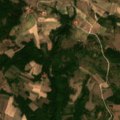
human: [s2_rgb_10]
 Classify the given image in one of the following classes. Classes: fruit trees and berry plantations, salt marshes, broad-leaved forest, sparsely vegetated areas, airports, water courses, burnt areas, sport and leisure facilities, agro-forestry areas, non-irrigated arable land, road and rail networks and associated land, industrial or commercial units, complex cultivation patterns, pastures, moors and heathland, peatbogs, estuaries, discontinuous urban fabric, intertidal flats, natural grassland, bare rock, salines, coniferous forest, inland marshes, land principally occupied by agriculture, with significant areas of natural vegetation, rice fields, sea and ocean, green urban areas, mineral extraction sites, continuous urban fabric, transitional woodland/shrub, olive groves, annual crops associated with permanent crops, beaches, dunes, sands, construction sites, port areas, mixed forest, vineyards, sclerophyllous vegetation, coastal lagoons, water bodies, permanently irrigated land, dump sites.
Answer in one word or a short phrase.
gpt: complex cultivation patterns, land principally occupied by agriculture, with significant areas of natural vegetation, broad-leaved forest